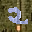
Label: 2